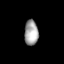
Tissue: lung
Cell type: Fibroblasts
Senescence score: 0.5432
Nuclear area (px): 340
Mean DAPI intensity: 164.215